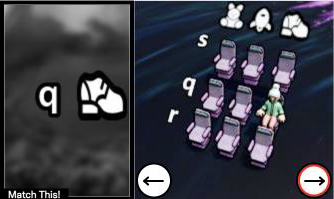
Task: seats
Answer: yes